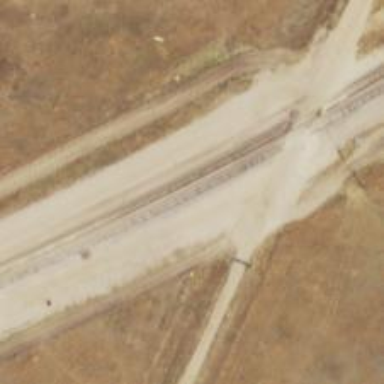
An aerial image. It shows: Railway siding for service.